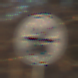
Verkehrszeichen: EndeMautpflicht
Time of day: SunriseSunset
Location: Outdoor (Nature)
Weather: Clear
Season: Autumn
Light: Natural